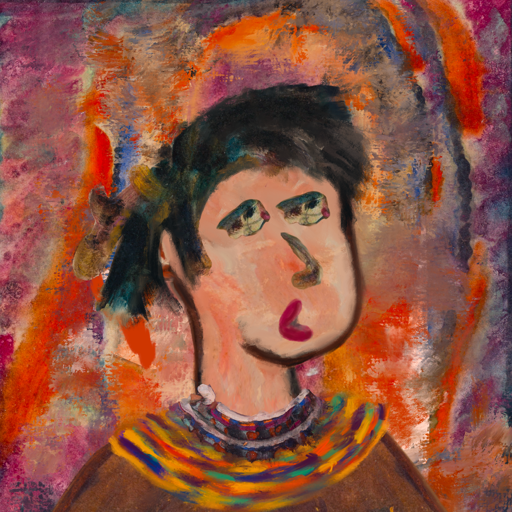
Background: Experience, Head And Neck Side: Roy_Bahadur, Face Side: Pipe, Bust: Comrade, Hair Side: Pipe, Head Accessory: Blank, Second Necklace: An_Impression_2, Necklace: Hypocrite_1, Baby: Blank